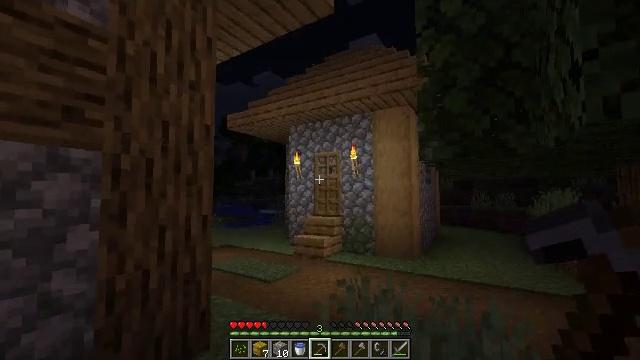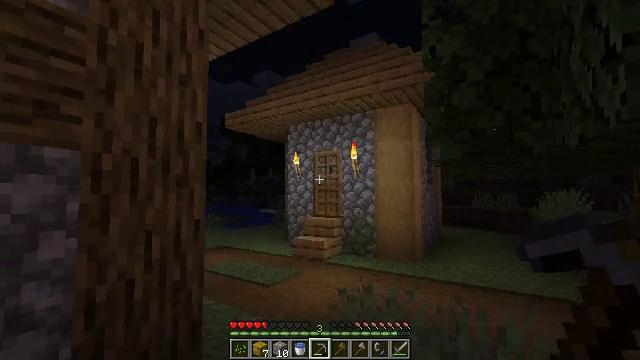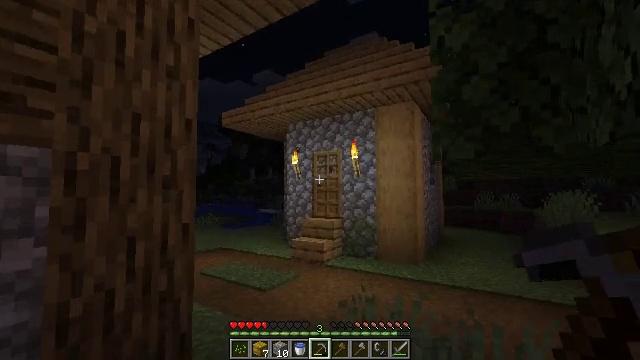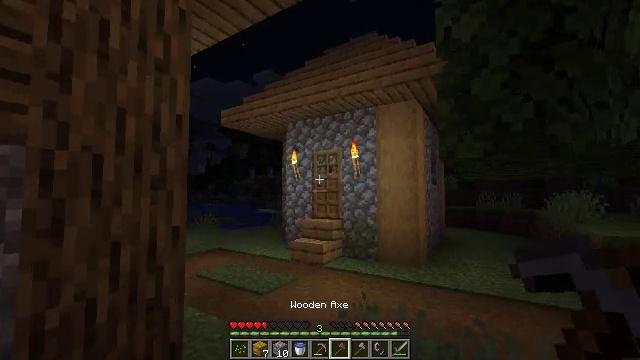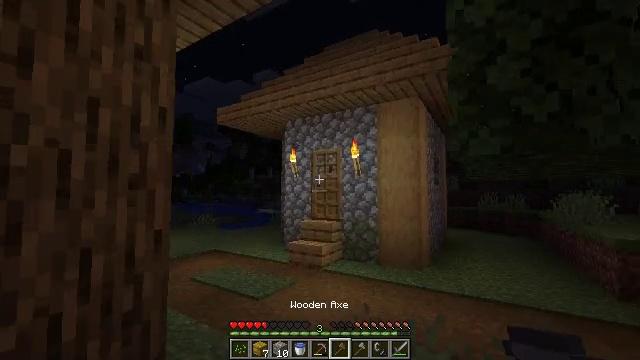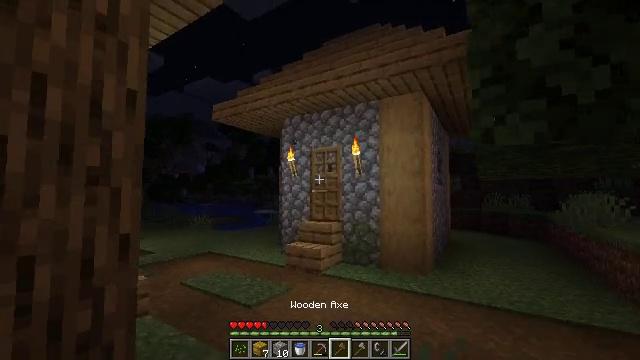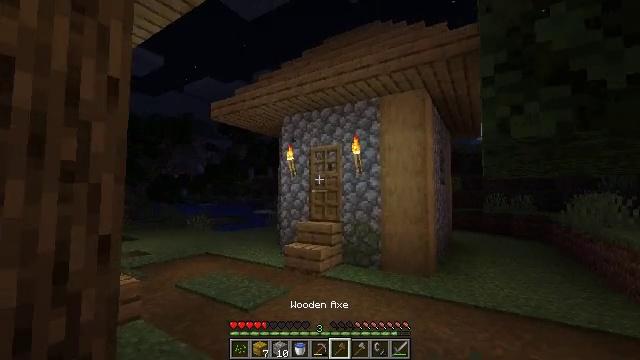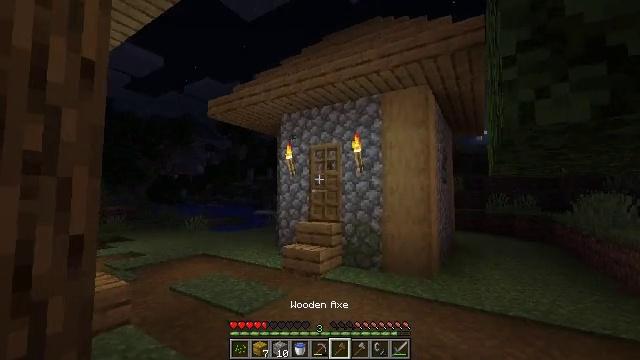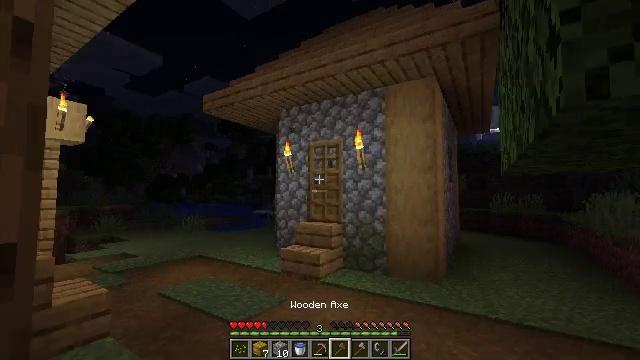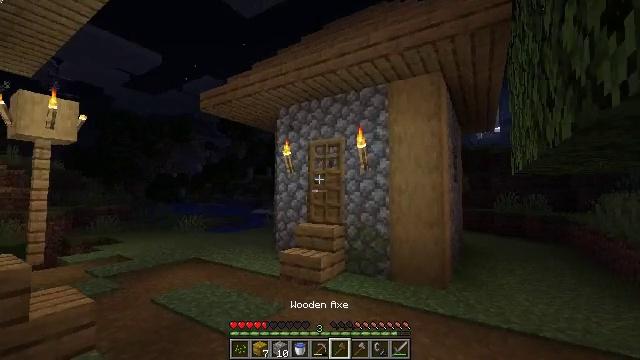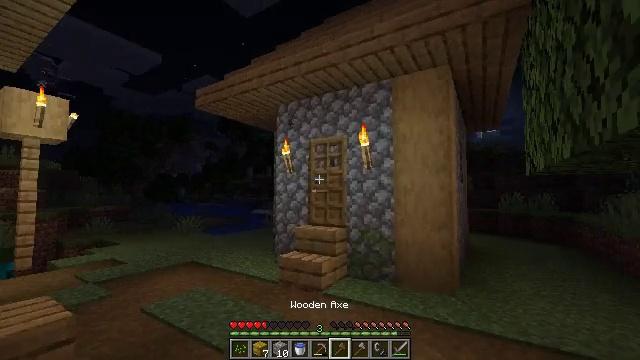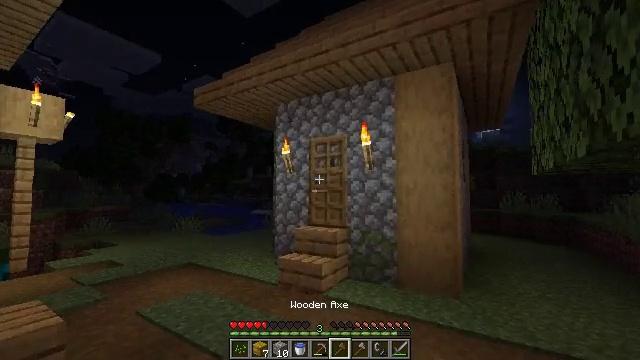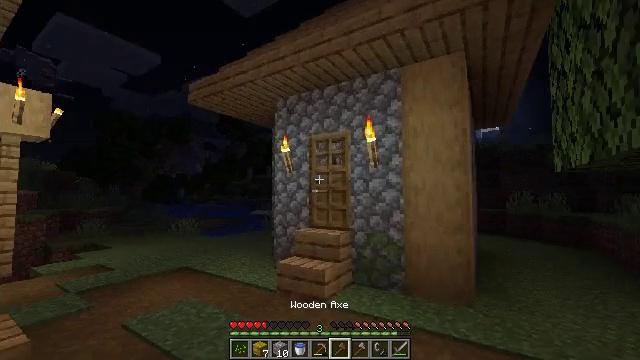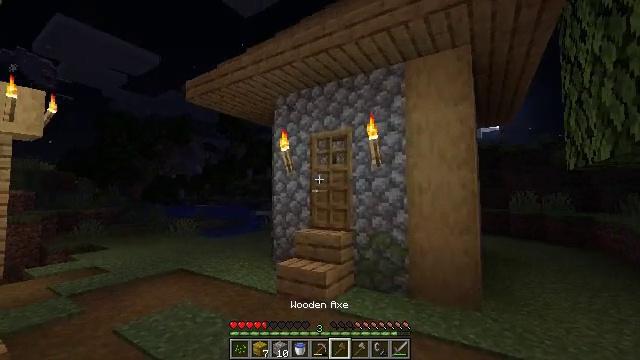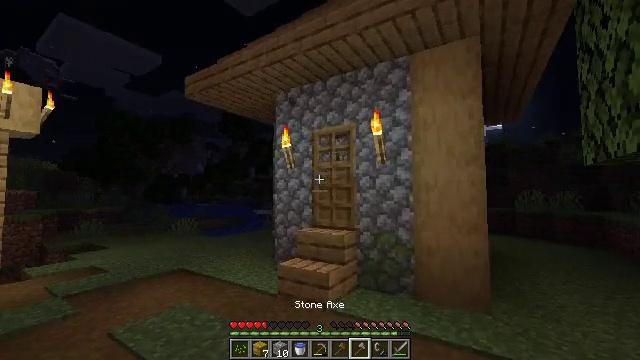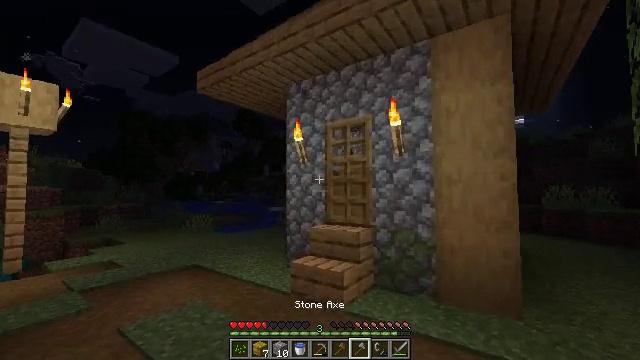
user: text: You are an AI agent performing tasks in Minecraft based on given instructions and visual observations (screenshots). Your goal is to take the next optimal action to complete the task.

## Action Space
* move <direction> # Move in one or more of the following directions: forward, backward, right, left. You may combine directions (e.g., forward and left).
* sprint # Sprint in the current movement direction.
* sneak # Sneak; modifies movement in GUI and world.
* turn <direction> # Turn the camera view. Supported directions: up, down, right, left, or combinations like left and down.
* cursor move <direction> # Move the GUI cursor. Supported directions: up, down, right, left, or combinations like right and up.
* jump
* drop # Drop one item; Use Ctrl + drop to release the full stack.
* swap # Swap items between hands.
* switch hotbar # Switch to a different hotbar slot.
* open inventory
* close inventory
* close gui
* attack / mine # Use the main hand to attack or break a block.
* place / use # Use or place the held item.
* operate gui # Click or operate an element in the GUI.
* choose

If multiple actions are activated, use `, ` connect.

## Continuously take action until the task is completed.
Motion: motion action
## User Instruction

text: Mine the yellow bed to pick it up.
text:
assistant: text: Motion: move forward
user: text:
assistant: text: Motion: move forward
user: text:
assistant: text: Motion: move forward
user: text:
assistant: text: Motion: move forward
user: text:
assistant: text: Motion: move forward
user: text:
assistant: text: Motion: move forward
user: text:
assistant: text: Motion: move forward
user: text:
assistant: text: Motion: move forward
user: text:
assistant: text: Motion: move forward
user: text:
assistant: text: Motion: move forward
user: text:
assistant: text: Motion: move forward
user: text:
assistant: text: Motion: move forward
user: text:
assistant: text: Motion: move forward
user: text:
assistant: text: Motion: move forward
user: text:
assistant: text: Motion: move forward, turn left
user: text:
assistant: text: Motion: move forward, turn left and down
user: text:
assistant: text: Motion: move forward, turn left and down
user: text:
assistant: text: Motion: move forward, turn left and down
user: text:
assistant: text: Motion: move forward, turn left and down
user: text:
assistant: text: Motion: move forward, turn left
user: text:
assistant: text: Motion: move forward
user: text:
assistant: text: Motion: move forward
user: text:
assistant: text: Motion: move forward
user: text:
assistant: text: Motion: move forward
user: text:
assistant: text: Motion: move forward
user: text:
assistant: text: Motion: move forward
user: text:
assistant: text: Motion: move forward
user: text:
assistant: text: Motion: move forward
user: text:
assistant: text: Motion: move forward
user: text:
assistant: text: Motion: move forward